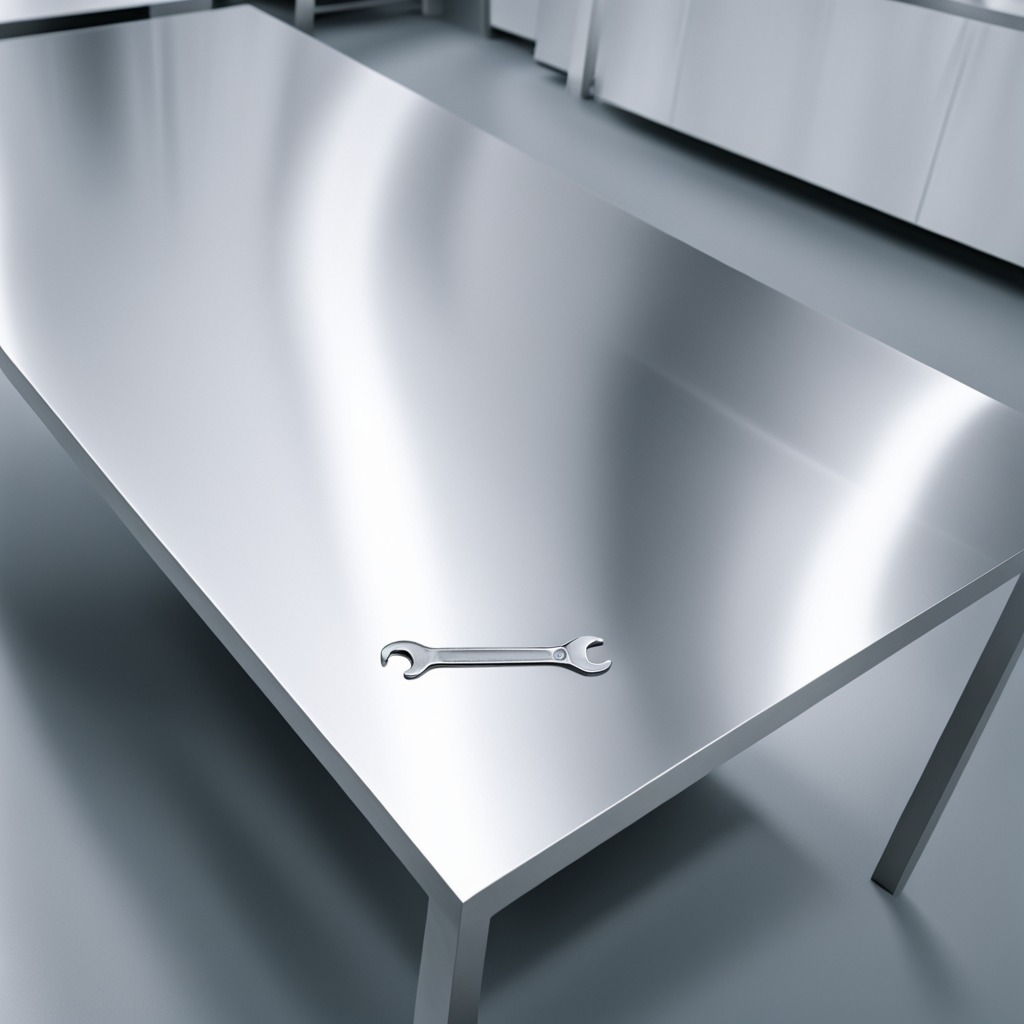
A wrench is lying on the stainless steel table in a high-end prototyping lab.